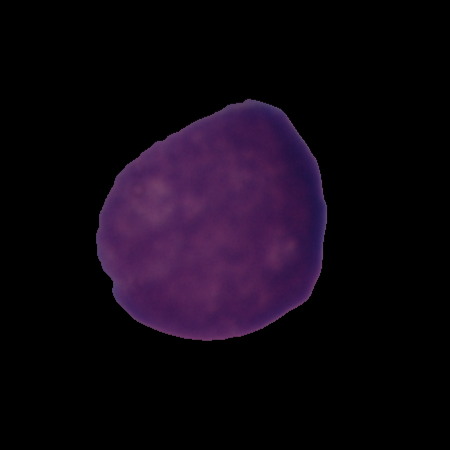
Label: cancer